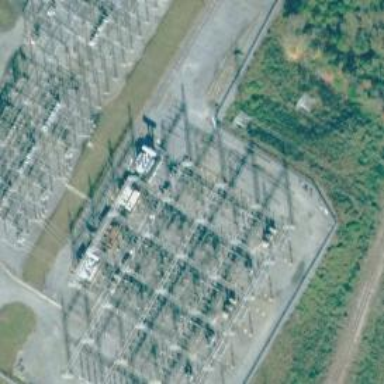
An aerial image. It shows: Switch for power supply.